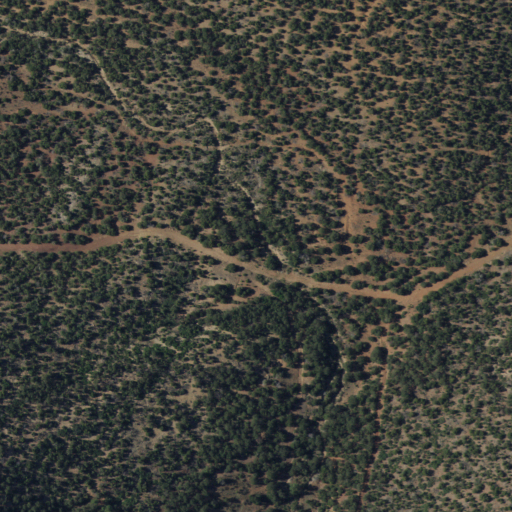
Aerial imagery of valley in New Mexico named Pine Tree Canyon containing evergreen forest and open development